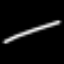
Label: line